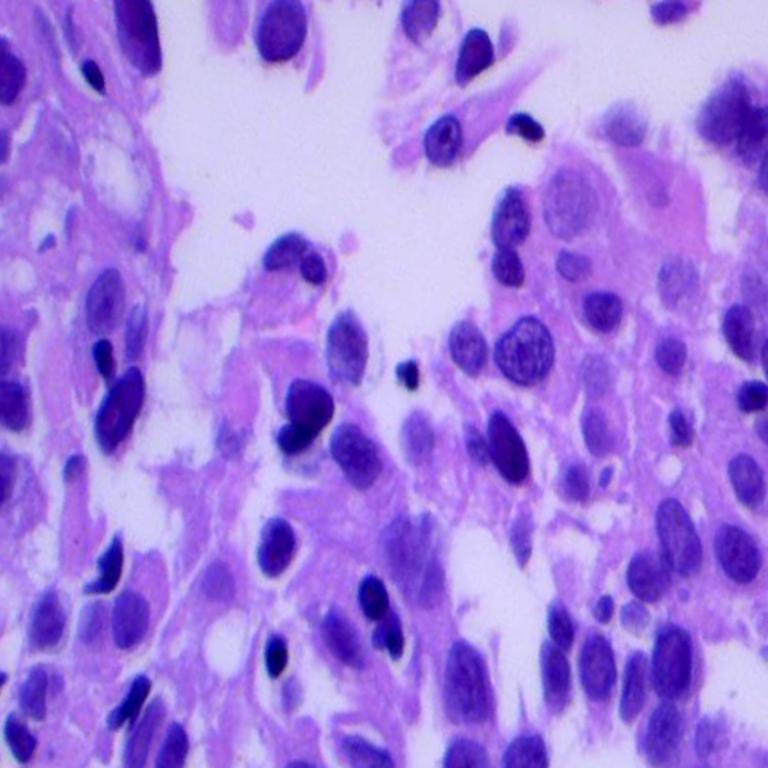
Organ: lung
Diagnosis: adenocarcinomas